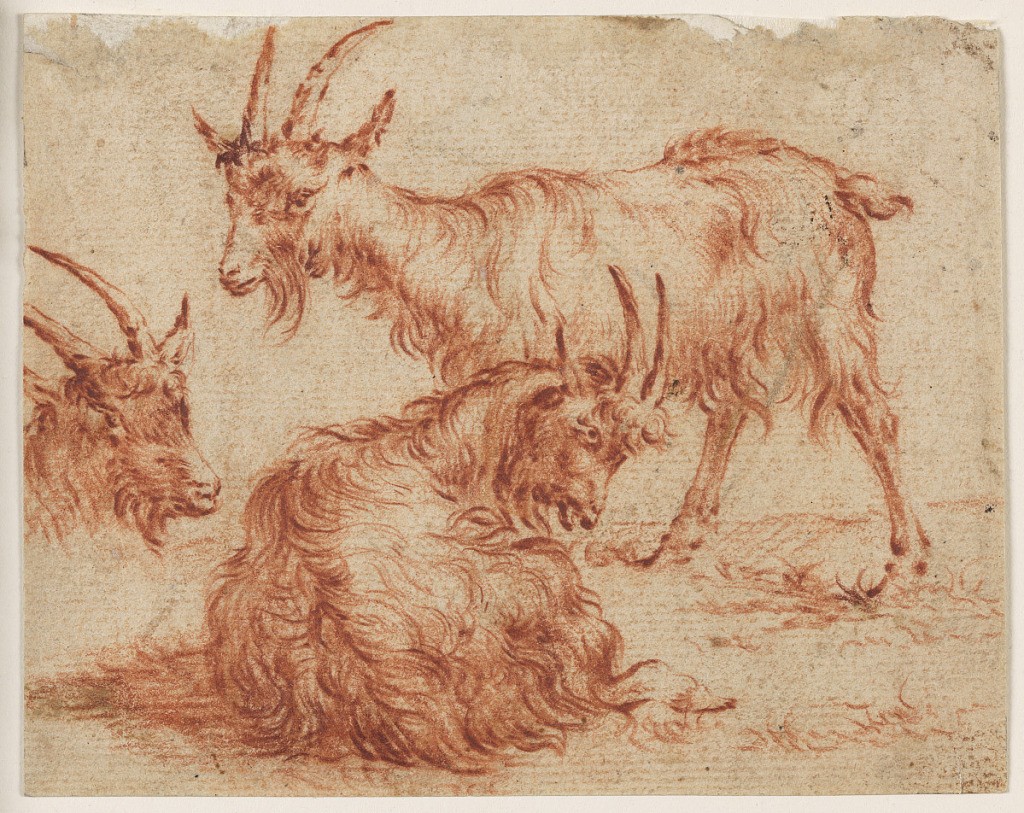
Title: Three Goats, after an etching from Berchem's "Animalia" (Animals) [ Animalia ad vivum delineata et aqua forti aeri impressa Studio et Arte Nicolai Berchem]
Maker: Nicolaes Berchem, Dutch, 1620–1683
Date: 1650–80
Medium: Red chalk on cream laid paper
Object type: Drawing
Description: Anonymous drawing after a passage in an etching by Nicolaes Pieterz Berchem, from the Animalia series, "Three Goats under a Tree." Three goats are depicted: one standing and seen from the left, one lying down and seen from behind, and another seen from the right at left.